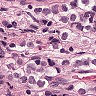
Metastatic tissue present: yes